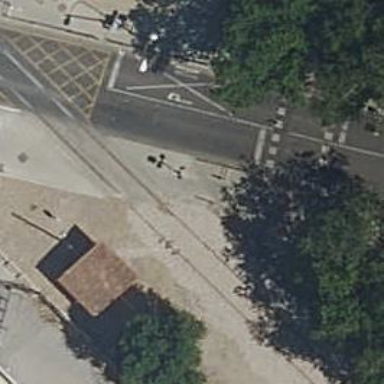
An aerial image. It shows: Railway crossing with traffic signals and chicane.